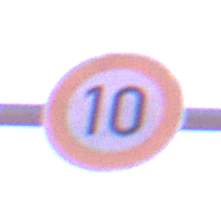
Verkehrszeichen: Geschwindigkeit10
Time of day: Dawn
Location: Outdoor (Nature)
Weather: PartlyCloudy
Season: NotSpecified
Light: Natural